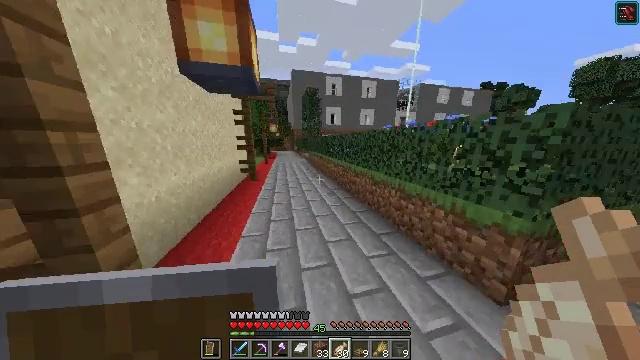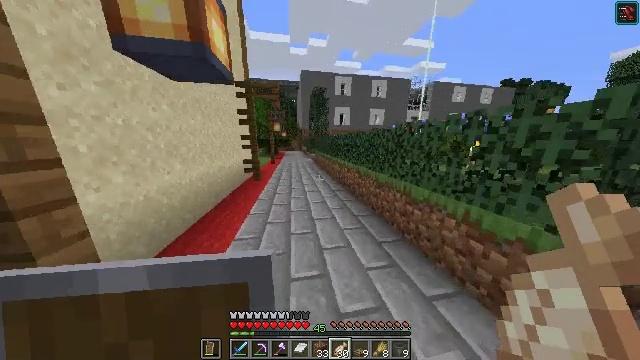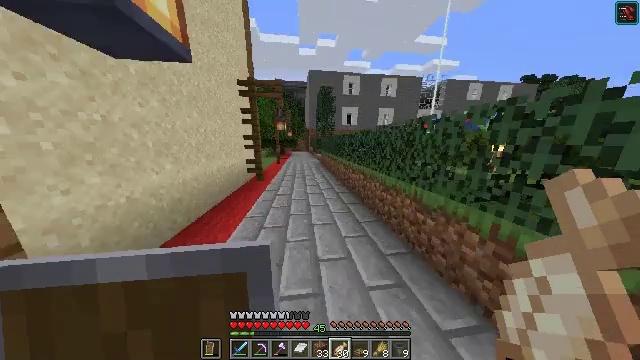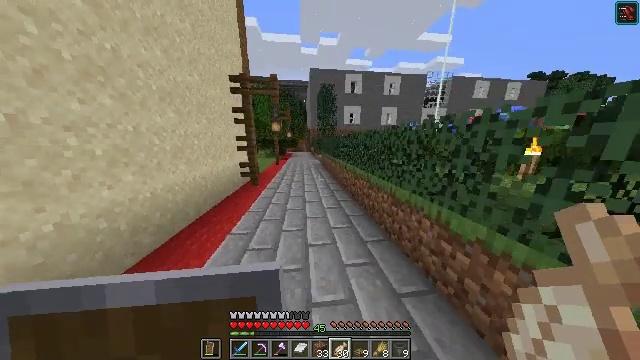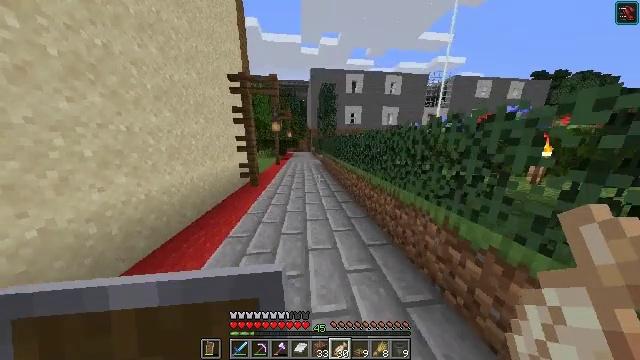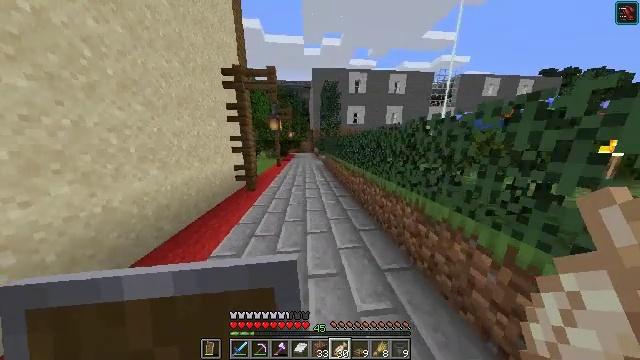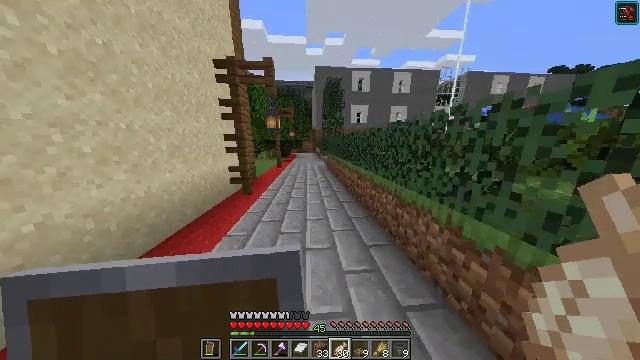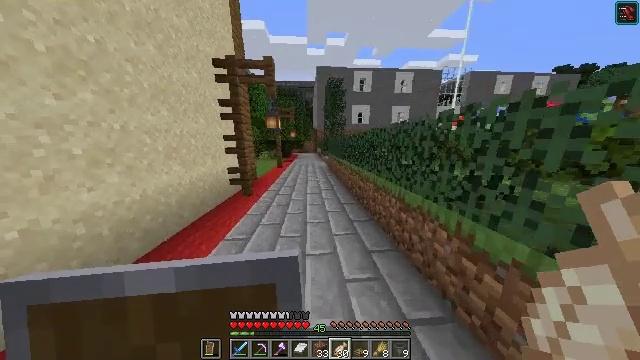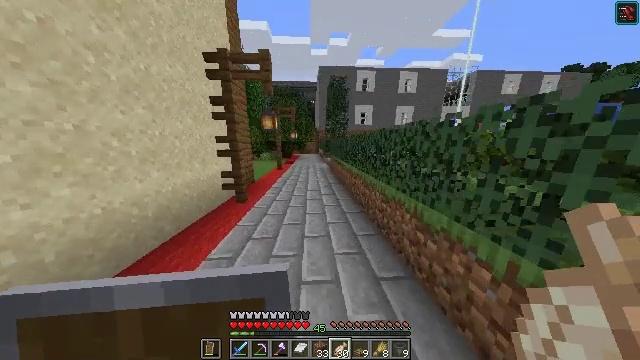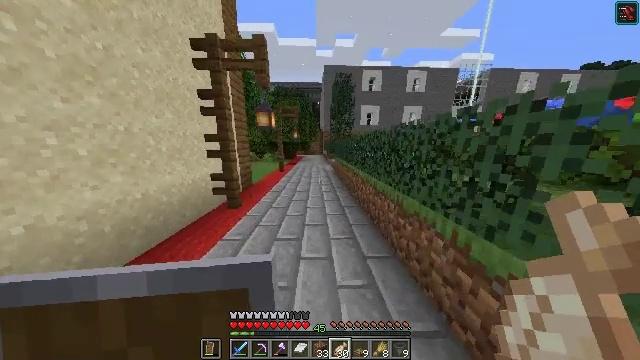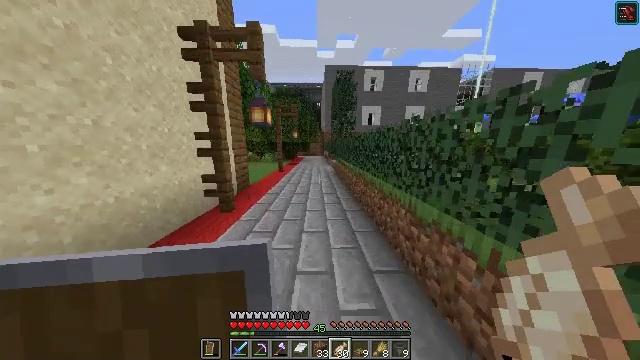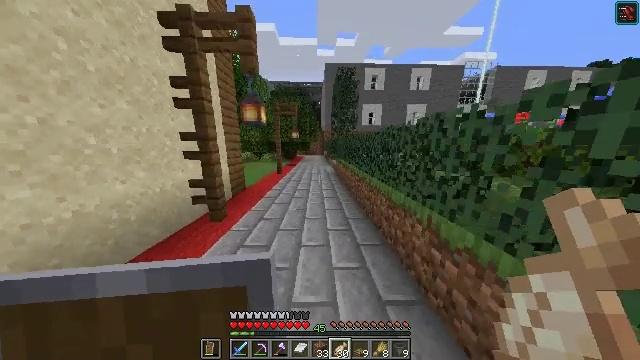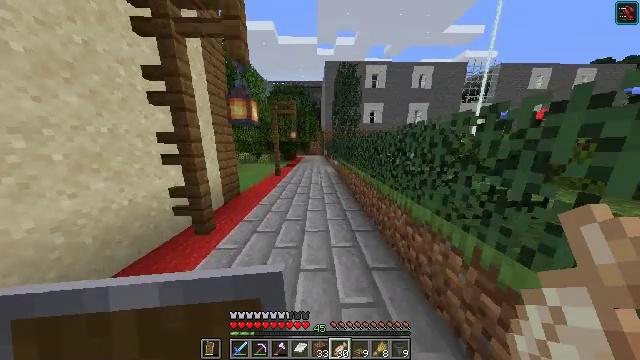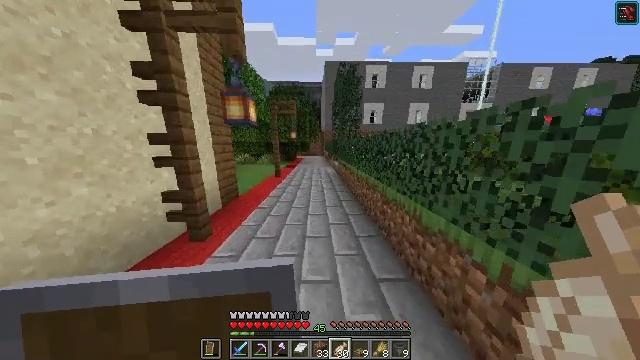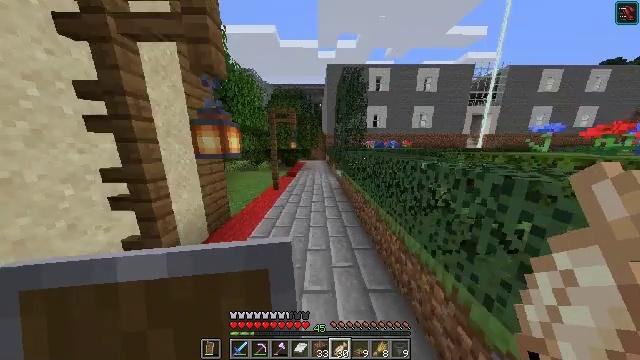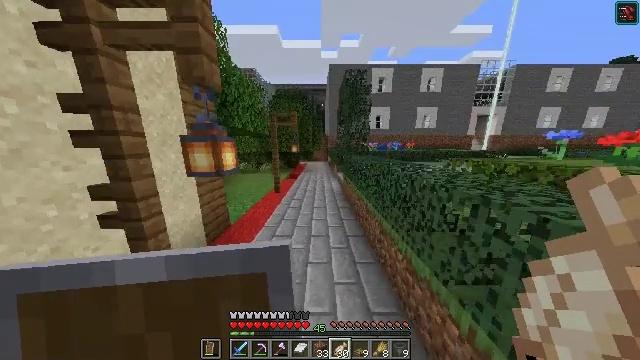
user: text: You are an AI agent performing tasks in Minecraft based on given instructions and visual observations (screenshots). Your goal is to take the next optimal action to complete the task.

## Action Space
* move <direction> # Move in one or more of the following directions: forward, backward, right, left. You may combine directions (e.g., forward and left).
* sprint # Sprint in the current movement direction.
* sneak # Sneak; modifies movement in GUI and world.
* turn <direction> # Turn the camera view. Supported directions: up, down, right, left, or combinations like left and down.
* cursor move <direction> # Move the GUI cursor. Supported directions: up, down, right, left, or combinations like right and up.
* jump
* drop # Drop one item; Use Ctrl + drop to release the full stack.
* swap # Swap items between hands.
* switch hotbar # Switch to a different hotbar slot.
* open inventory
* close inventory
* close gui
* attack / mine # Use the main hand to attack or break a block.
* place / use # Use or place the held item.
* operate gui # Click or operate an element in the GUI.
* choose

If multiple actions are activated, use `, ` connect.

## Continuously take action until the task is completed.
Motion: motion action
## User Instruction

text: Drop a bucket.
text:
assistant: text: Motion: move forward, turn left
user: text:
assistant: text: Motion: move forward, turn left
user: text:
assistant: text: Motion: move forward
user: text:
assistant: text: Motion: move forward
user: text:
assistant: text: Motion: move forward
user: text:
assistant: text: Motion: move forward
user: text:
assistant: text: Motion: move forward
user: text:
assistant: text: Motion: move forward
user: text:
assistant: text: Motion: move forward, turn left
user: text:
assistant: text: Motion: move forward
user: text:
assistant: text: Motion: move forward
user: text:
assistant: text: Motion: move forward
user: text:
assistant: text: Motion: move forward, jump
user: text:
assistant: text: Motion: move forward, jump
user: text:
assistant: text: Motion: move forward, jump
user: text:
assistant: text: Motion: move forward, jump
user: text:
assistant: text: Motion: move forward, jump
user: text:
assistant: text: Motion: move forward, jump
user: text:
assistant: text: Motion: move forward, jump
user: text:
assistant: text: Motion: move forward, jump
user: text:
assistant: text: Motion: move forward, jump
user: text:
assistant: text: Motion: move forward, jump
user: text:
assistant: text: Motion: move forward, jump
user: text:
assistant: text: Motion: move forward, jump
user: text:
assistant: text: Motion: move forward, turn right, jump
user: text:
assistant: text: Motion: move forward, jump
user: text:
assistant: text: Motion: move forward, jump
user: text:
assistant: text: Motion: move forward, jump
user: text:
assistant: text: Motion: move forward, turn right, jump
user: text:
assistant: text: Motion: move forward, turn right